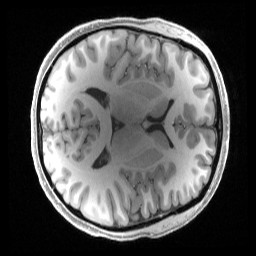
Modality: T1w
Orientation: axial
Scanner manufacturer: siemens
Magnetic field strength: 3 T
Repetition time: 2.4 s
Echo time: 0.00222 s